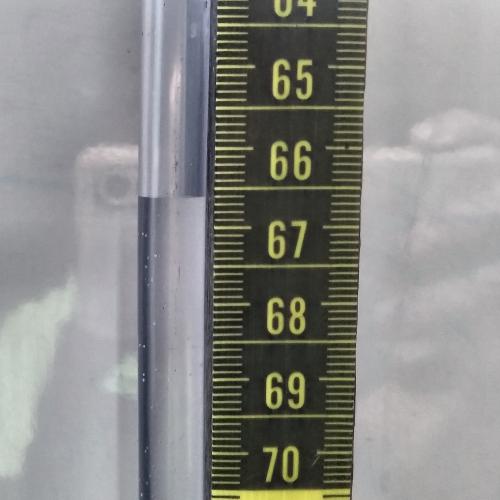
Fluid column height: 66.6 cm